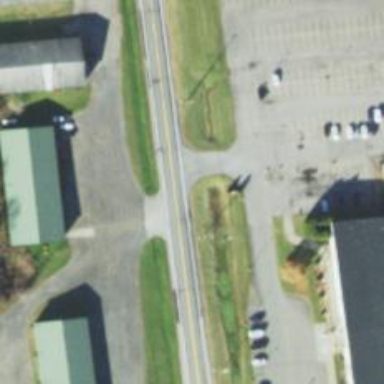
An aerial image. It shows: Stop road.